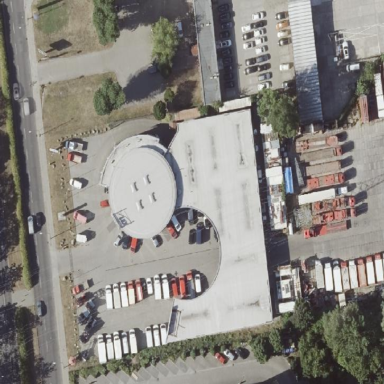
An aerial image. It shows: Commercial building housing car repair shop.